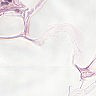
Metastatic tissue present: no